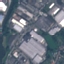
Land use / land cover class: Industrial